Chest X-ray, AP view. Patient: 54 years old, sex M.
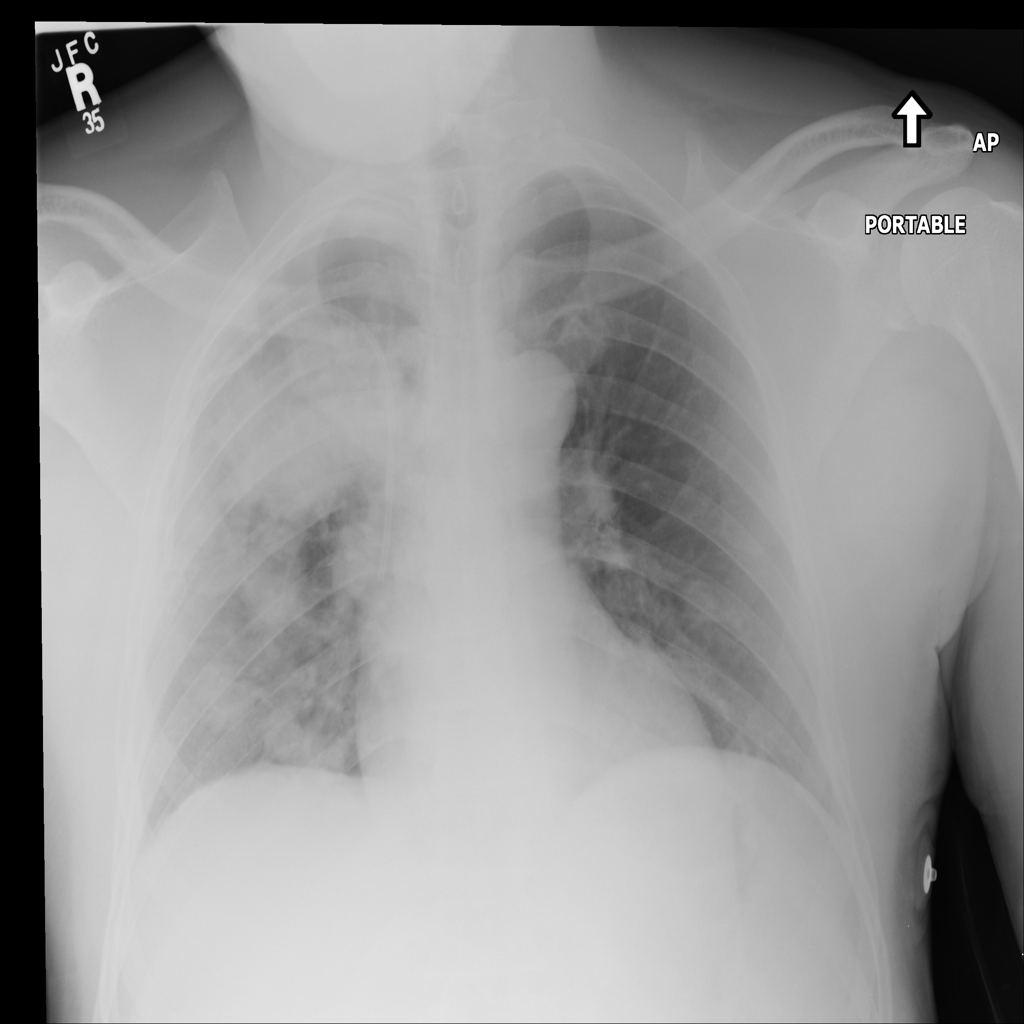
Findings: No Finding